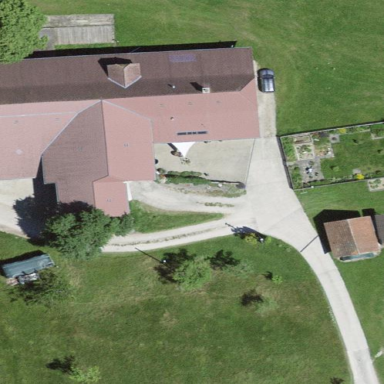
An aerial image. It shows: Farm building.